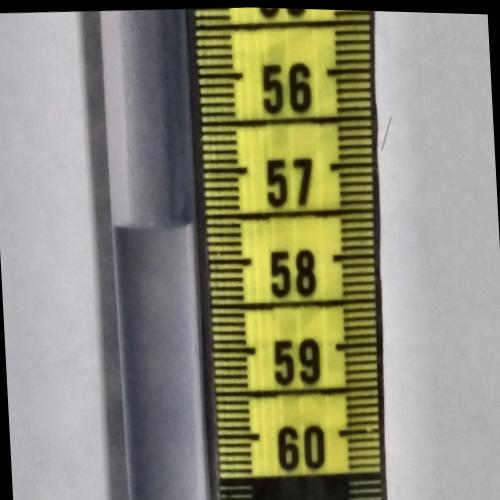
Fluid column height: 57.6 cm